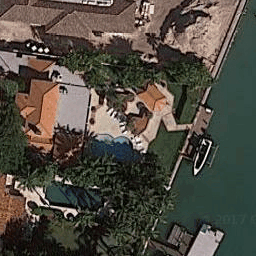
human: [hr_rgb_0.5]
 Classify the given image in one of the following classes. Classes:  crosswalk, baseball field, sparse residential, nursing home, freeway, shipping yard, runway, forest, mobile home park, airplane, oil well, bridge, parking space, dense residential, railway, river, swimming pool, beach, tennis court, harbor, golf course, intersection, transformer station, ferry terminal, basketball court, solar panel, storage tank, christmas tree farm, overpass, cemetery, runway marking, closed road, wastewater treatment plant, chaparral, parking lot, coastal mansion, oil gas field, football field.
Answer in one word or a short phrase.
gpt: coastal mansion